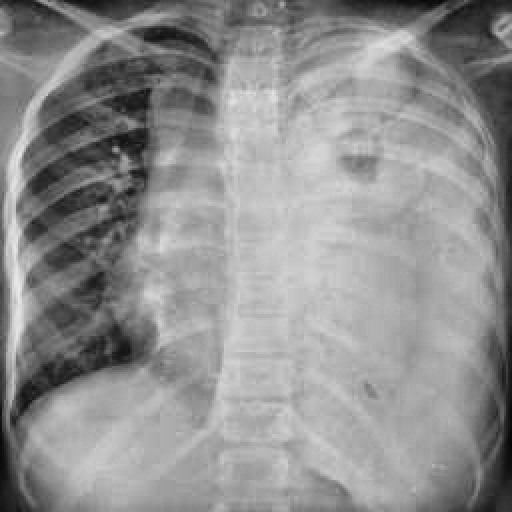
Finding: TUBERCULOSIS